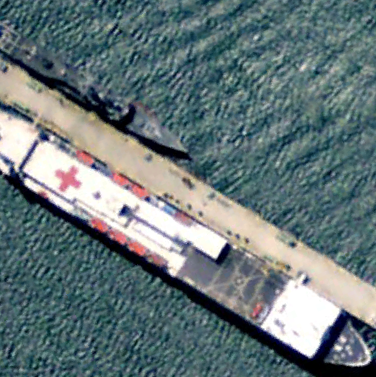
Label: Medical_ship